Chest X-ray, AP view. Patient: 39 years old, sex M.
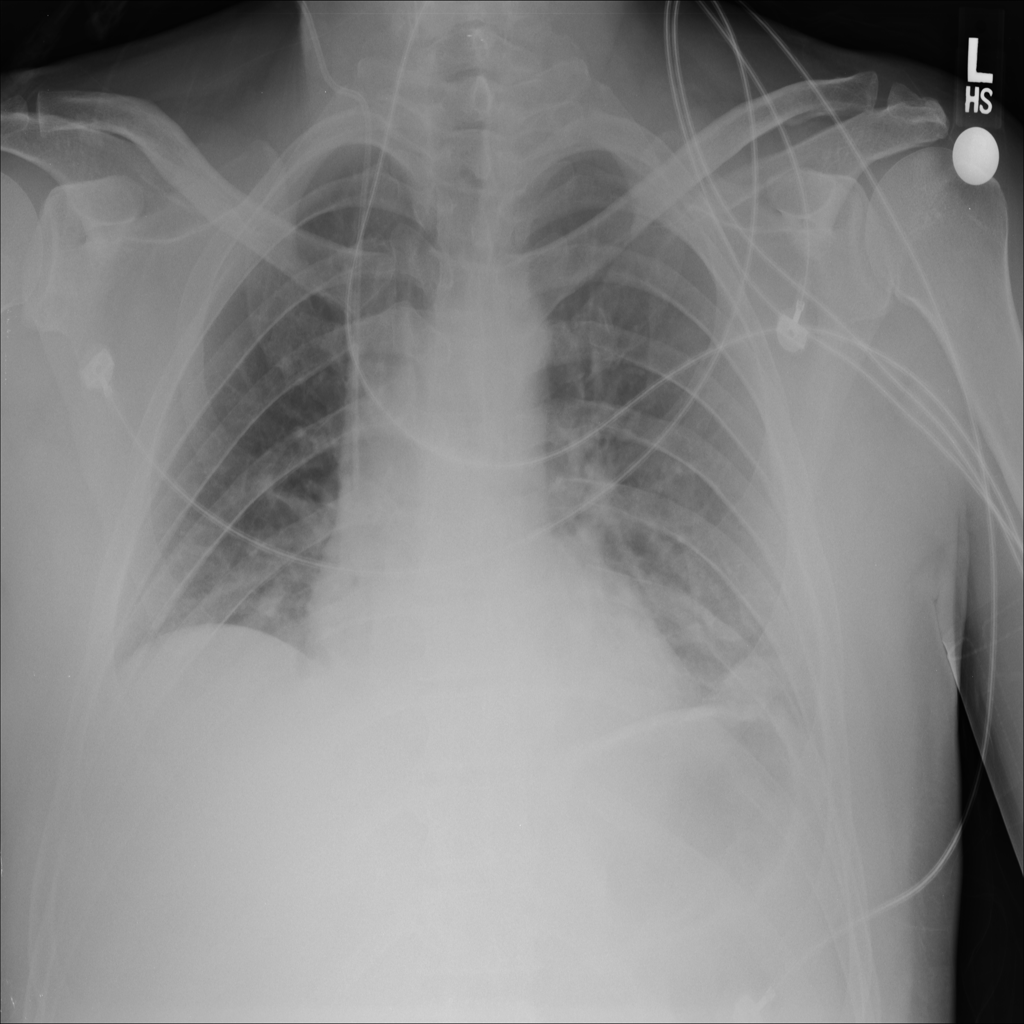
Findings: No Finding